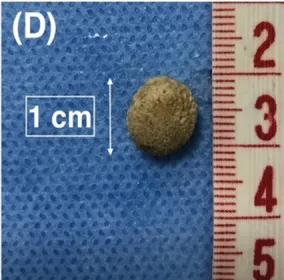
The round partly ulcerative lesion is also depicted (white dotted line) (D) The preputial stone, measuring 1 cm in maximum diameter.
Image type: medical_photograph (other_medical_photograph)